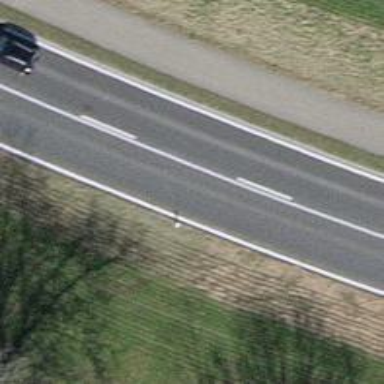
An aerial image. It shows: Tertiary road.